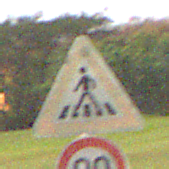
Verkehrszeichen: FussgaengerueberwegRechts
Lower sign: Geschwindigkeit80
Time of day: Night
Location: Outdoor (Nature)
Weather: Clear
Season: NotSpecified
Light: Natural